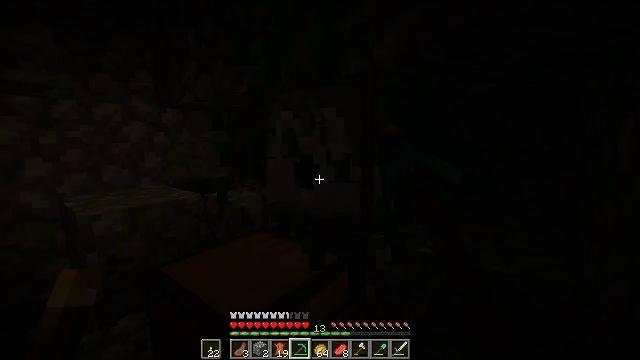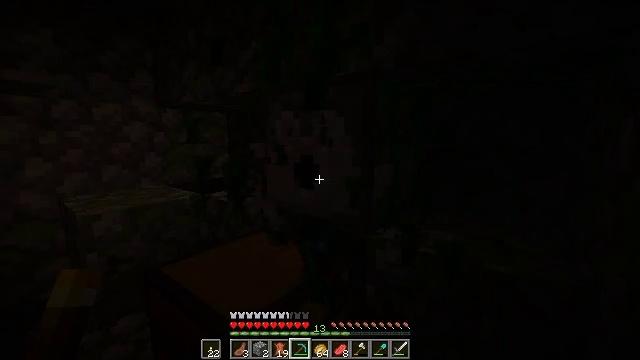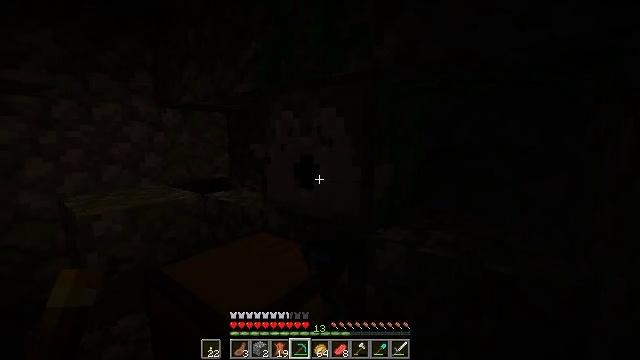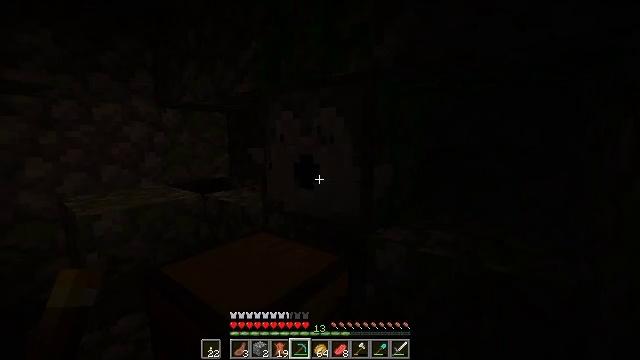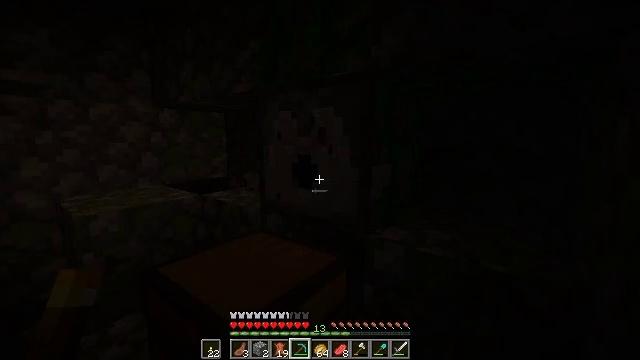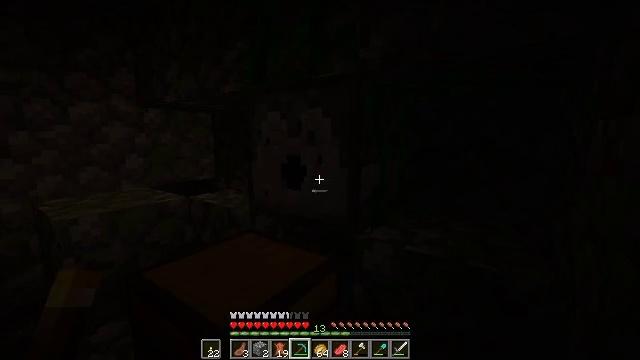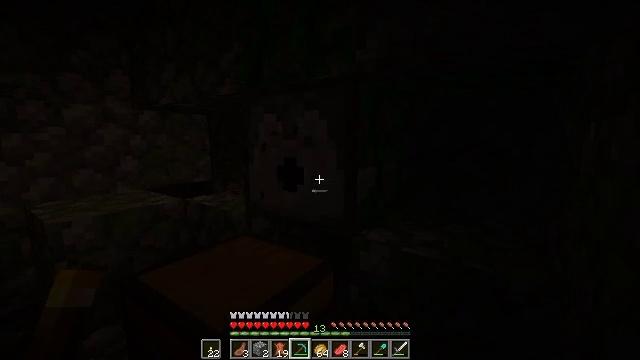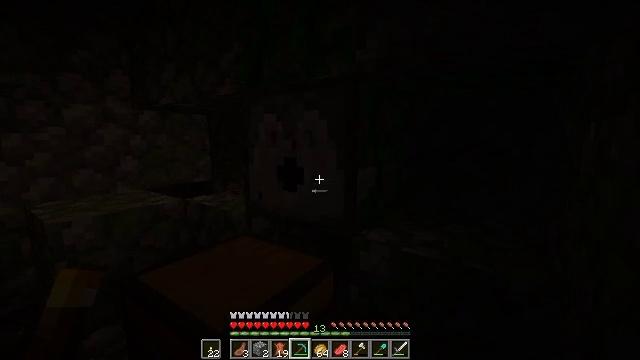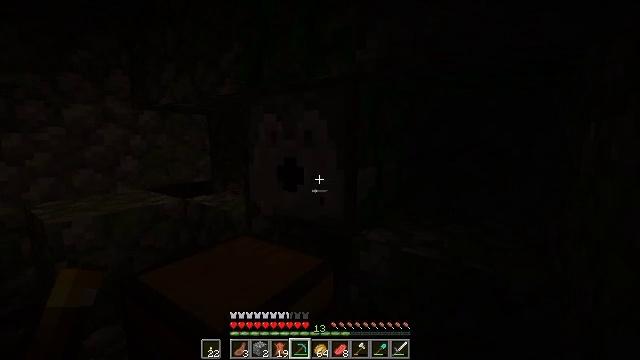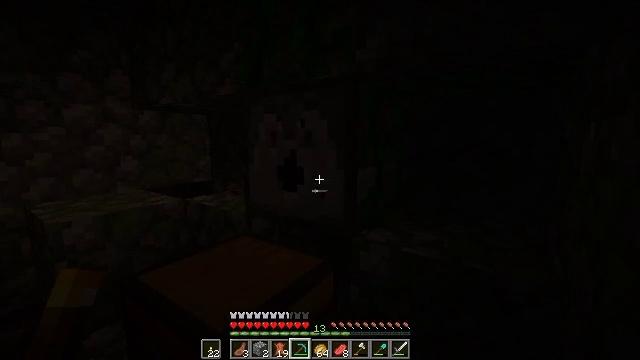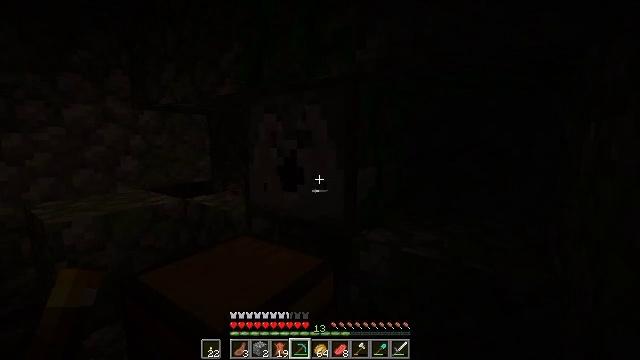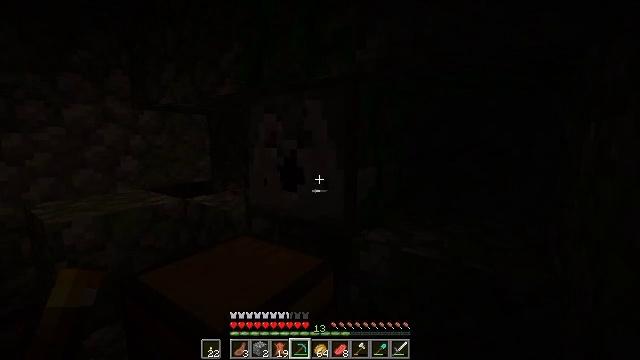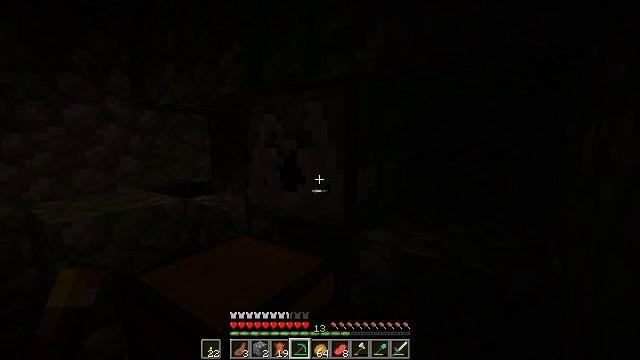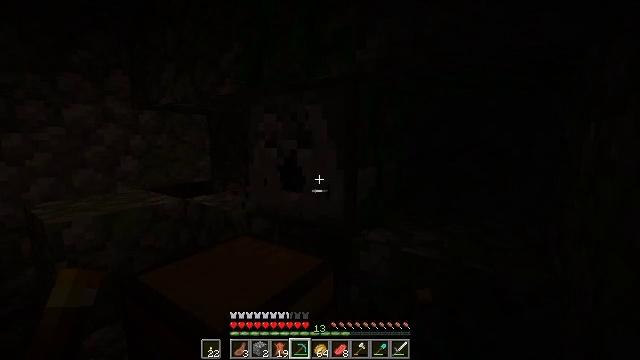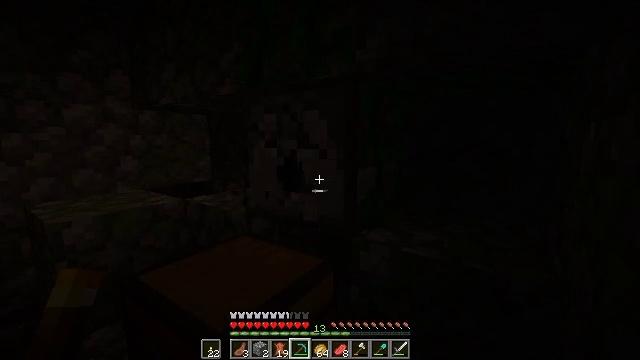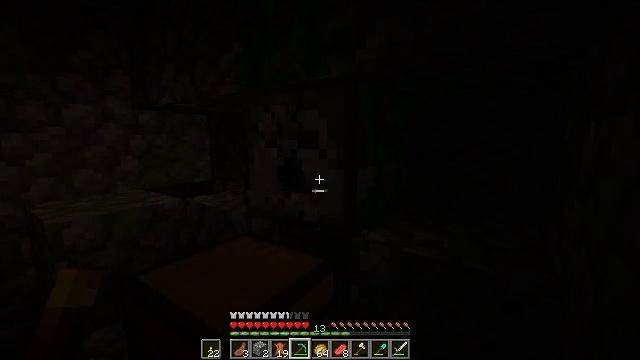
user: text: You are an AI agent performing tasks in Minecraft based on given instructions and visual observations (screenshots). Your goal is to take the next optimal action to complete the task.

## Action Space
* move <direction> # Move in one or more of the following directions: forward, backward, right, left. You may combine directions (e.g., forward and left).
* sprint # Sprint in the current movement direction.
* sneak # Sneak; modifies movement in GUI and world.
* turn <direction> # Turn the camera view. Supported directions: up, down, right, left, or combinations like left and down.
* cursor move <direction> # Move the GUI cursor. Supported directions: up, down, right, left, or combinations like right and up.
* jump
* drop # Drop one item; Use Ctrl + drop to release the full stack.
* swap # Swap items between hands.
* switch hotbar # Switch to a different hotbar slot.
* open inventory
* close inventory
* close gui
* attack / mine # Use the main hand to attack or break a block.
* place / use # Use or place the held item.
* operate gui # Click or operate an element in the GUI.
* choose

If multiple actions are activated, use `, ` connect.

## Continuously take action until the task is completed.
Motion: motion action
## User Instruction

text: Break the dispenser to pick it up.
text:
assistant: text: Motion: attack / mine
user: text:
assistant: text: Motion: attack / mine
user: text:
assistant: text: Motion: attack / mine
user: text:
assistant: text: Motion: no_op
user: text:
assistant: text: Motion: turn right
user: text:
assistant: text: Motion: no_op
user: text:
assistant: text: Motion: no_op
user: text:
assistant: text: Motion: attack / mine
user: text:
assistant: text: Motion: attack / mine
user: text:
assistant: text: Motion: attack / mine
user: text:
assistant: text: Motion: attack / mine
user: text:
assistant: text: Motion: attack / mine
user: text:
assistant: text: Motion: attack / mine
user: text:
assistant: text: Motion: attack / mine
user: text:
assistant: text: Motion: attack / mine
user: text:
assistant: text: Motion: attack / mine
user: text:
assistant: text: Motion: attack / mine
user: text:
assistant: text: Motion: attack / mine
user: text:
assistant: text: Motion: attack / mine
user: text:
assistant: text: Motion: attack / mine
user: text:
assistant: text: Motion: attack / mine
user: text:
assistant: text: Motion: attack / mine
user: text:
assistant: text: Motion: attack / mine
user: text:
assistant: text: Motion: attack / mine
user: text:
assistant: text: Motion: attack / mine
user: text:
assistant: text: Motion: attack / mine